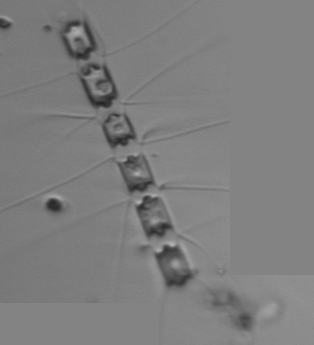
Label: Chaetoceros_didymus